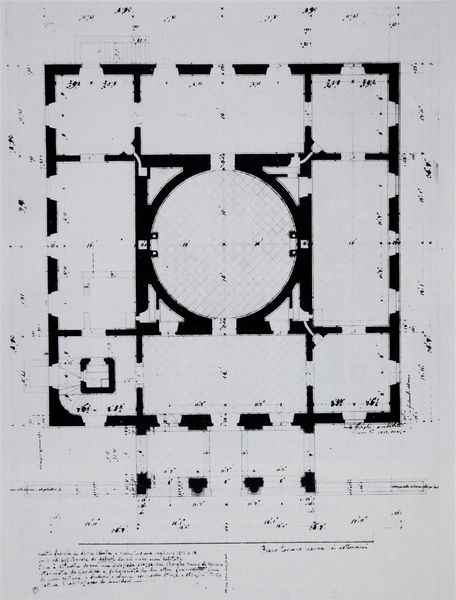
Titel: Palais Hompesch am Karolinenplatz 5 in München,
Grundriss Erdgeschoss
Künstler: Carl von Fischer
Standort: München
Institution: Architektursammlung der Technischen Universität
Schlagwörter: weiß, fenster, grau, pfeiler, schwarz, skizze, säulen, tür, zeichnung, zimmer, gebäude, haus, schloss, masse, muster, alt, architektur, gitter, kirche, klassizismus, renaissance, kreis, oval, rund, turm, vorbau, schrift, papier, italien, türen, studie, linien, türe, saal, kuppel, treppe, treppen, symmetrie, zahlen, ziffern, aufgang, durchgang, stufen, tor, umriss, halle, rechtecke, wände, vier, eingang, nische, umgang, antike, eckig, rechteck, türme, dom, symmetrisch, schraffur, stich, schwarzweiß, text, beschriftung, räume, entwurf, zwickel, altar, arkaden, kathedrale, rom, ecken, quadrate, portal, tore, villa, geometrisch, mauern, portikus, profan, mittelalter, apsis, treppenhaus, rechteckig, plan, tempel, museum, joch, klassik, geometrie, quadrat, handschrift, dokument, legende, erklärung, geschoss, basilika, quadratisch, säulengang, grundriss, durchfensterung, massstab, aufriss, nischen, etage, architekturzeichnung, bauplan, bramante, rondell, goldener schnitt, inschriften, sankt peter, zentralbau, enfilade, narthex, treppenturm, rotunde, palladio, innenräume, treppenaufgang, vorhalle, notizen, beschriftet, zollhaus, kapellen, vierung, durchgänge, tambour, abmessung, abmessungen, abszisse, abzisse, alberti, architektenplan, artrium, ausrichtung, bemassung, eingang mit treppen, erdmannsdorf, geostet, grundrissentwurf, il gesu, koordinate, kuppelaufsatz, kuppeö, mahse, musseum, nordeingang, pendentif, rondo, rotonde, stufenaufgang, stützpfeiler, südaufgang, villa rotonda, wörlitz, angaben, rotonda, informationen, pylon